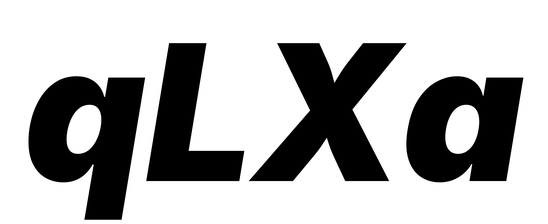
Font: Inter-Italic_Black_Italic